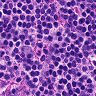
Metastatic tissue present: no